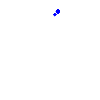
Particle: proton